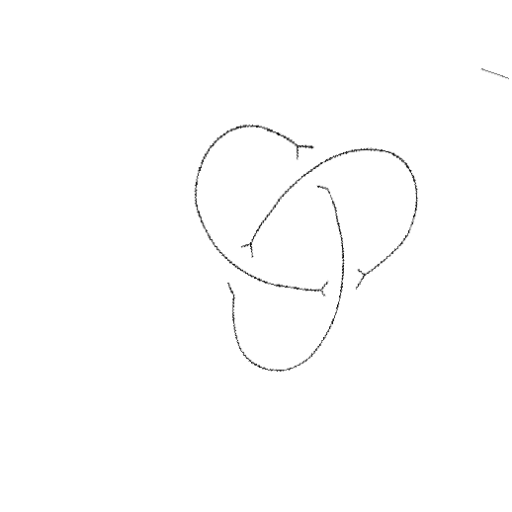
Crossing number: 3